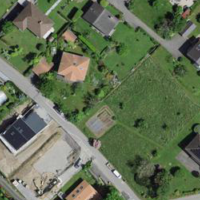
EUNIS habitat code: 55
Species observed at this site:
Prunella vulgaris
Malva sylvestris